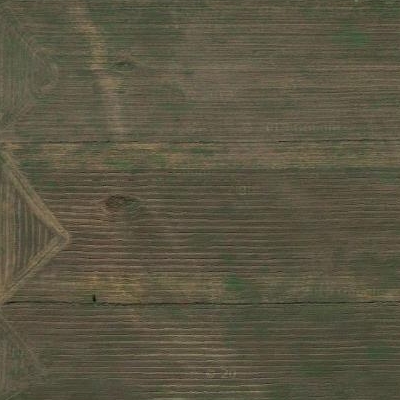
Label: Field